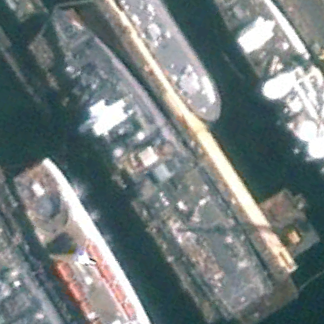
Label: combat